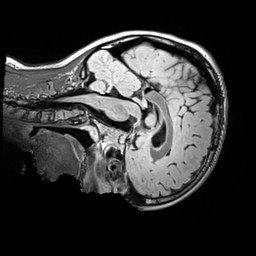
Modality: FLAIR
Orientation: sagittal
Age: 11
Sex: male
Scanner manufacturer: siemens
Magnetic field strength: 3 T
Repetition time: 5 s
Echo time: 0.388 s